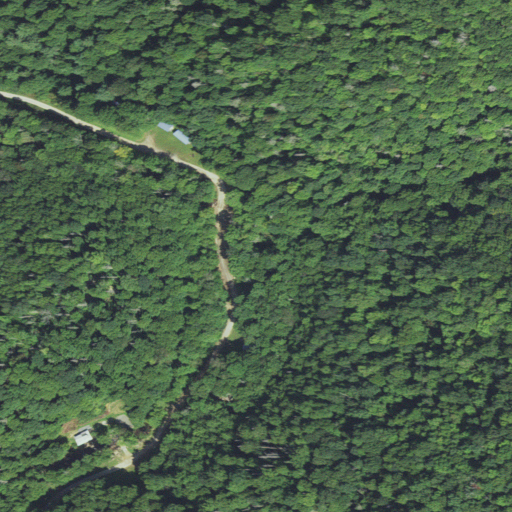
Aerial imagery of valley in North Carolina named Panther Cove containing mixed forest, deciduous forest, open development, and low intensity development